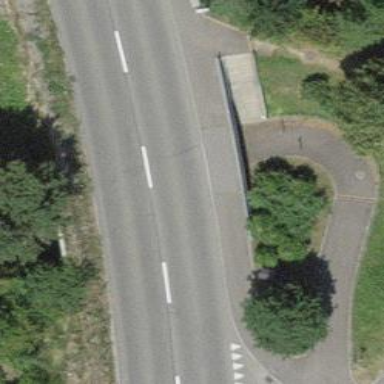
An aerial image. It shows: Cycle barrier.